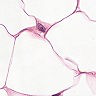
Metastatic tissue present: no